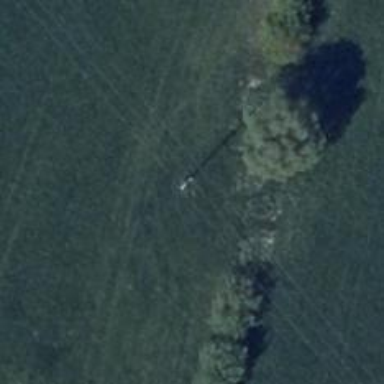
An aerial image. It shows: Power pole.